Question: I've got a simple Grails app (1.3.7) in which I'm testing exceptions and returning specific HTTP status codes to the client.
I've disabled the default '"500" (view: '/error')' in 'URLMappings' to prevent Grails from rendering the response using the standard 'error' view.
I've got a simple closure in my controller to which I redirect, after catching an exception, and render the response...
'''
def remoteError = {
response.status = 500
render ([__error: "A remote error occurred"] as JSON)
}
'''
On one instance of WebLogic 10.3, when the test exception is thrown, the response is as follows...
'''
{
__error: "A remote error occurred"
}
'''
..exactly what I expected.
But the same exact WAR file deployed to another WebLogic 10.3 instance produces the standard Grails error page, seen below. Since the WAR file did not change, I'm trying to figure out what setting in WebLogic is causing this to behave differently compared to the other instance.

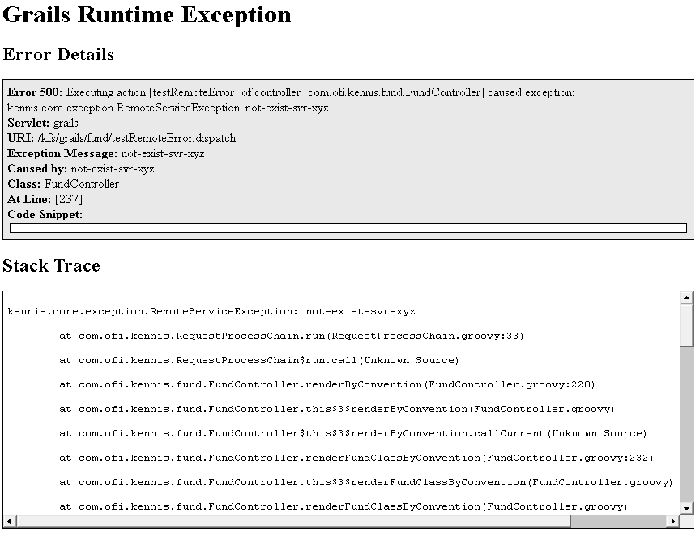
Answer: Turns out this problem was related to a missing plugin in our deployment WAR. On one instance of WebLogic, the plugin was in the maven/ivy cache, but on the other it was not, and this is why the WAR appeared to behave differently.